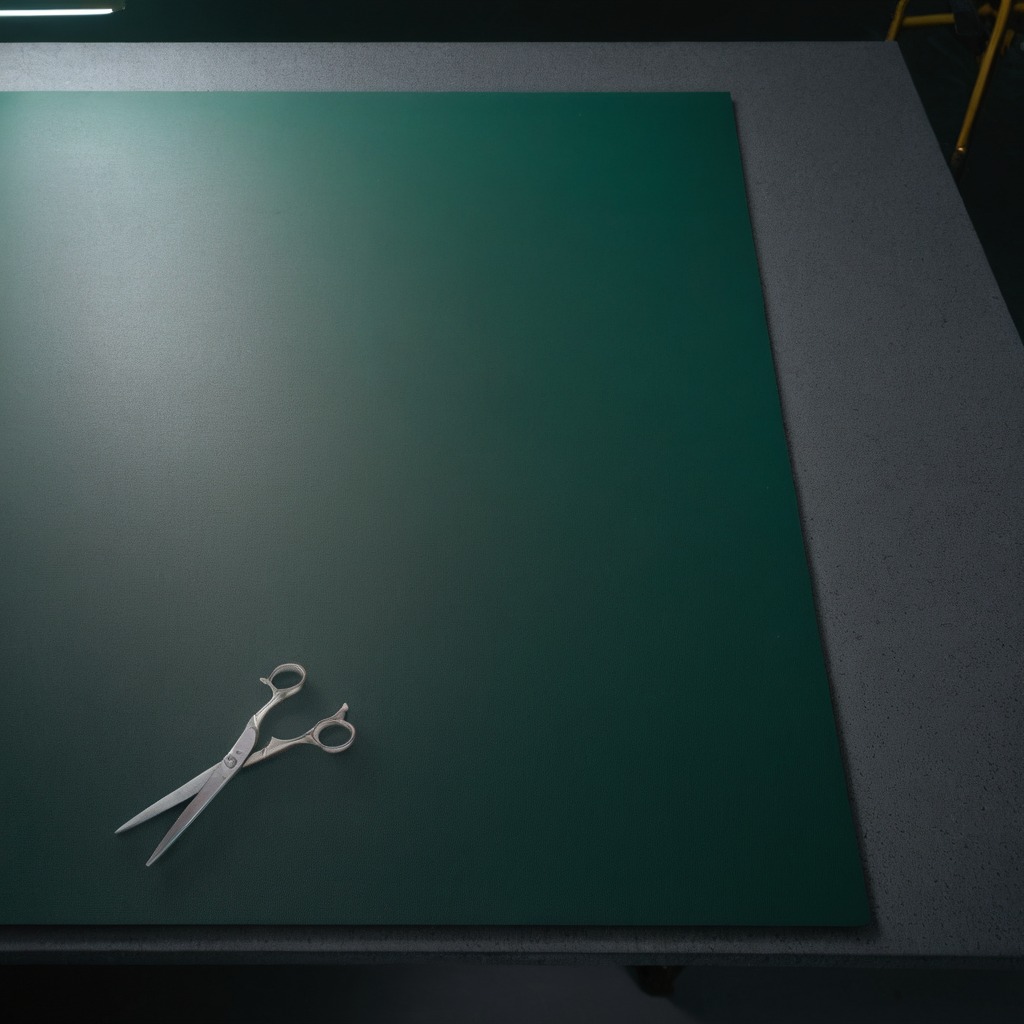
A scissor lying on the clean granite tabletop inside a workshop at night dim ambient light soft shadows worn but beneath the mat